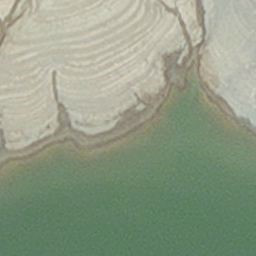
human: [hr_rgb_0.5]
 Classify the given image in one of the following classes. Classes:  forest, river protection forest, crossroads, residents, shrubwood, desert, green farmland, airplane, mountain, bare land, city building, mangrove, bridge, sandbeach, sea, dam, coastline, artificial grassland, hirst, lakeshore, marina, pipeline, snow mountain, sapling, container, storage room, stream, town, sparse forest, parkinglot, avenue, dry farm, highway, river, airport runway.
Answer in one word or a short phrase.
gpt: hirst